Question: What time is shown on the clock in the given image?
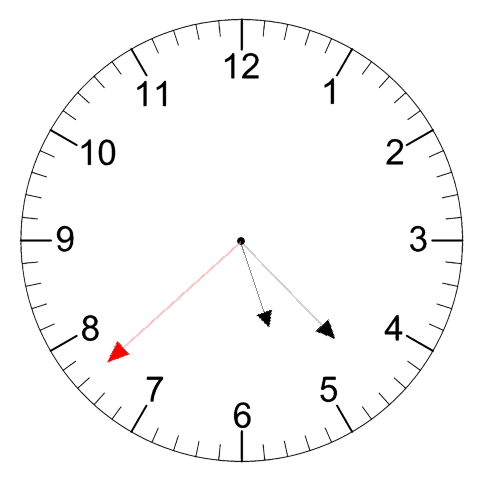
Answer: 05:22:38